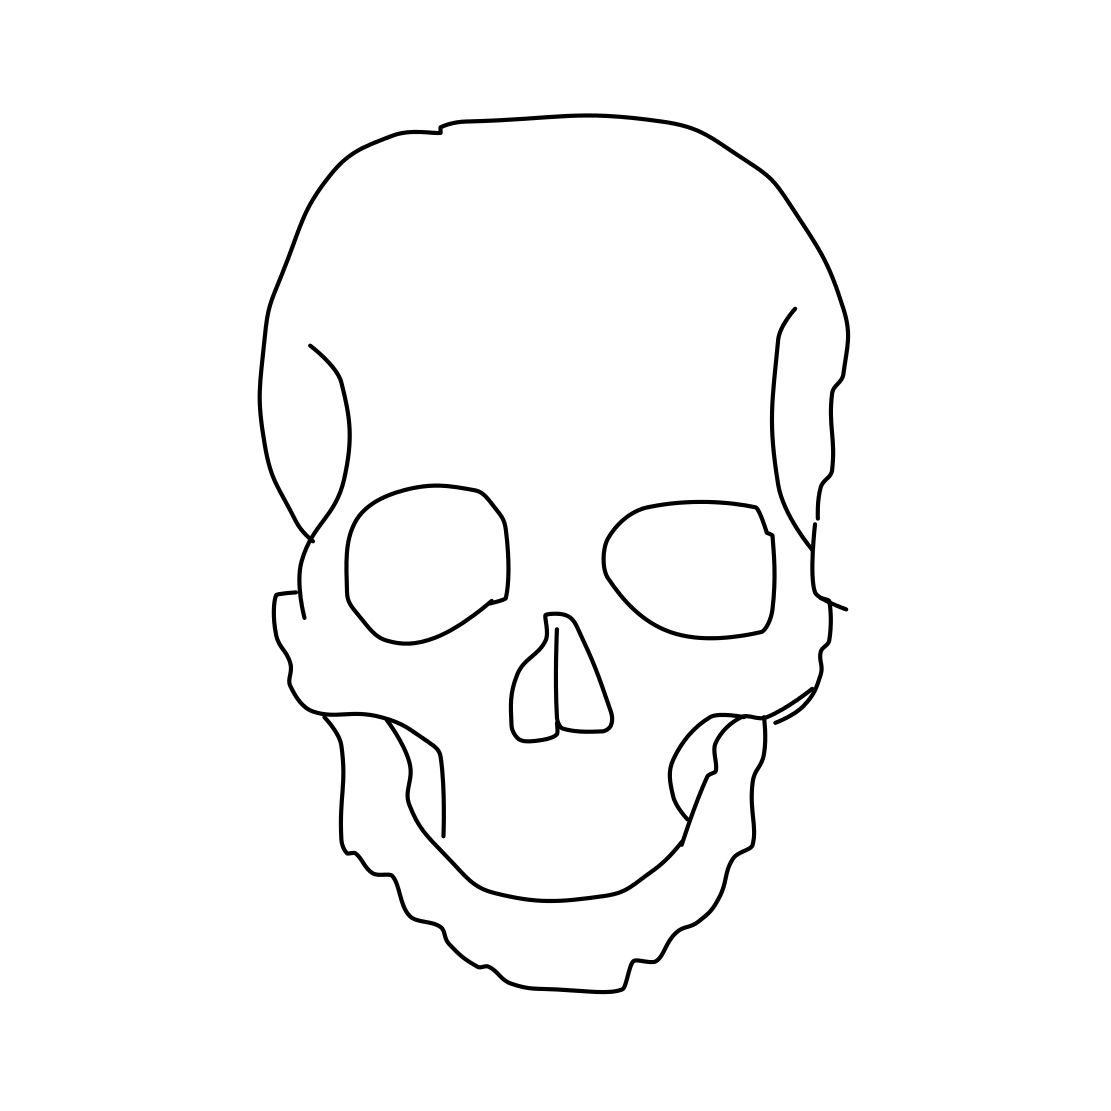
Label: skull